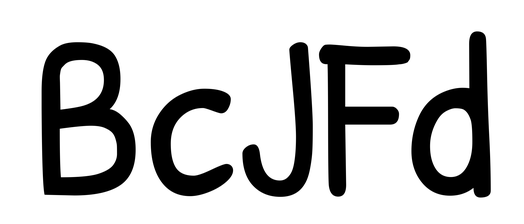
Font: PatrickHand-Regular